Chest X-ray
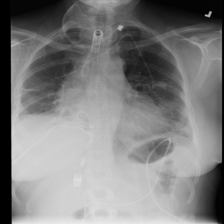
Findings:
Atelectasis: negative
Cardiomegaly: negative
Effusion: negative
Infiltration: negative
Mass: negative
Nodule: negative
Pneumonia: negative
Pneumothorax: negative
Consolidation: negative
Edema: negative
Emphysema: negative
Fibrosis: negative
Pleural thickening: negative
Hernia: negative